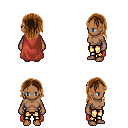
a pixel art fantasy rpg character, female body template, human, dark skin, maroon cape, gold greaves, brown long hairstyle, four views (front, back, left, right), 2x2 character sprite sheet, small pixel art, hard edges, no anti-aliasing